Interaction volume radius: 10 \u00c5
Interaction volume height: 10 \u00c5
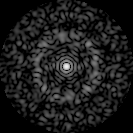
Disorder parameter: 0.814